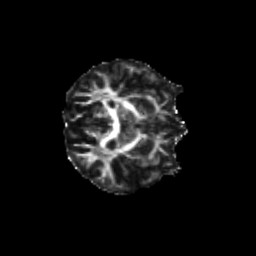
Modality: FA
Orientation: axial
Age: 15
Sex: female
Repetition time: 9.5 s
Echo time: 0.089 s